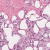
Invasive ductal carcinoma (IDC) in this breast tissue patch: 0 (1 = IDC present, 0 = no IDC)